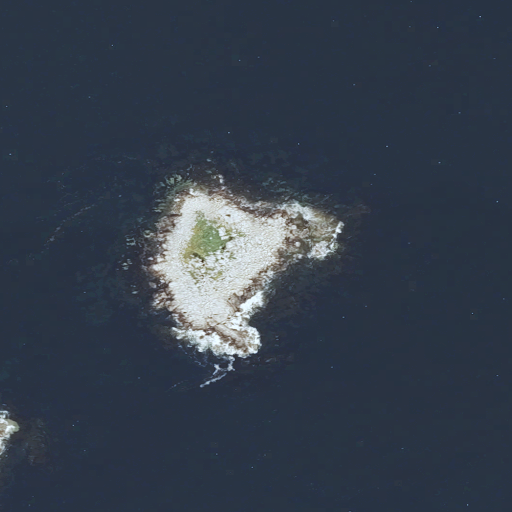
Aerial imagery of bar in Maine named Shag Ledges containing open water, barren land, herbaceous wetlands, and woody wetlands